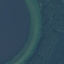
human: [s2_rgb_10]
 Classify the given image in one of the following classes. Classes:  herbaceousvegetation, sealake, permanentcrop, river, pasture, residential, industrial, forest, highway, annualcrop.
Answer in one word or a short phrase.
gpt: River